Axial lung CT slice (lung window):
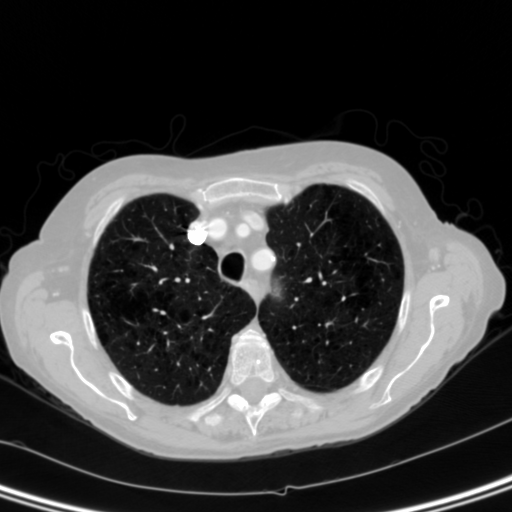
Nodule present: no